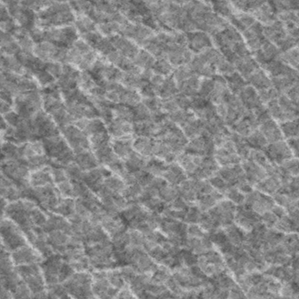
Label: frost